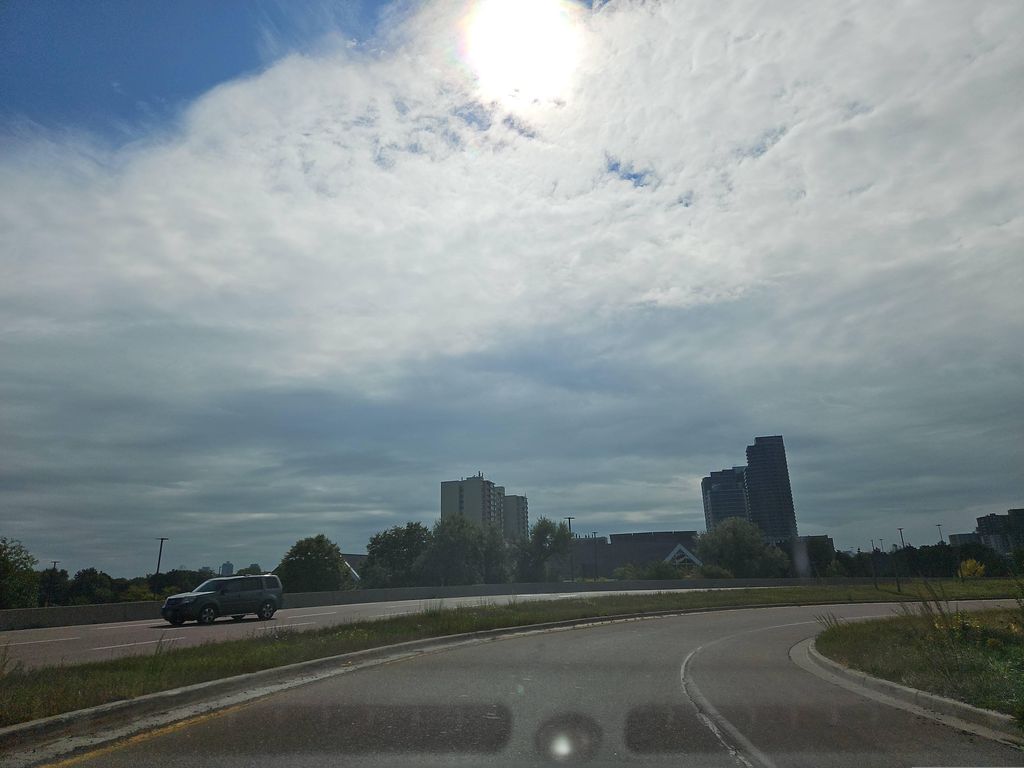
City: toronto